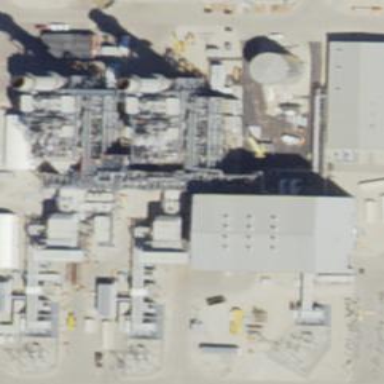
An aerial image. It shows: Gas turbine generator powered by gas.